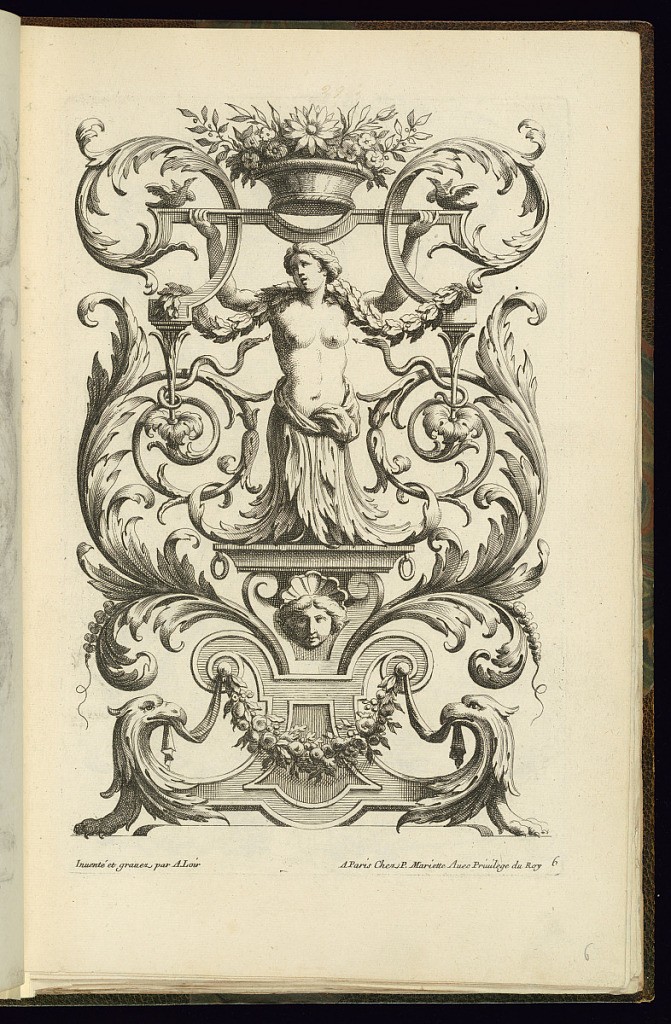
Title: Ornament Panel Design
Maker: Alexis Loir, French, 1640 - 1713
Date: ca.1660–1713
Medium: Etching on paper
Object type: Print
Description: Ornament panel design adorned with foliate scrolls, basket of flowers, birds, festoon of leaves and flowers, rosettes, snakes, c-scrolls, mask (mascaron), eagle terminal figures, scrolling leaves (rinceaux), and shell motifs. The plate is signed and numbered.